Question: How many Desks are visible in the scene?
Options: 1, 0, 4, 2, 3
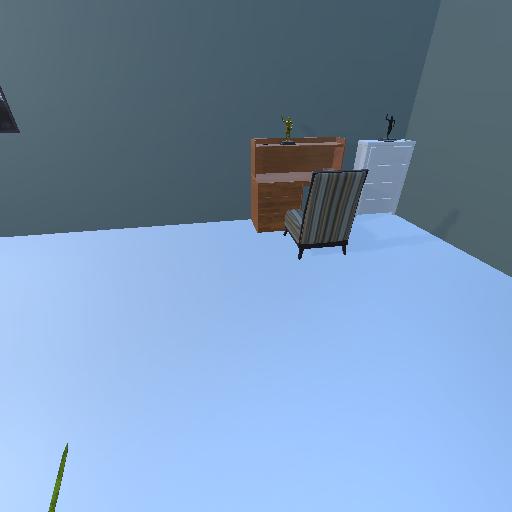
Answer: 1